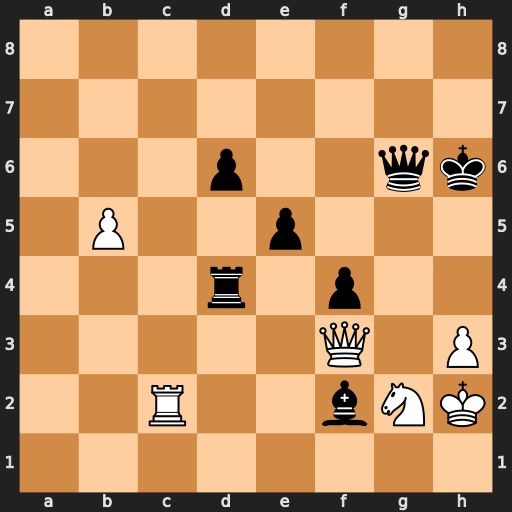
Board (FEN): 8/8/3p2qk/1P2p3/3r1p2/5Q1P/2R2bNK/8
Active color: w
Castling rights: -
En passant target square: -
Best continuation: Qxf2 Qg3+ Qxg3 fxg3+ Kxg3